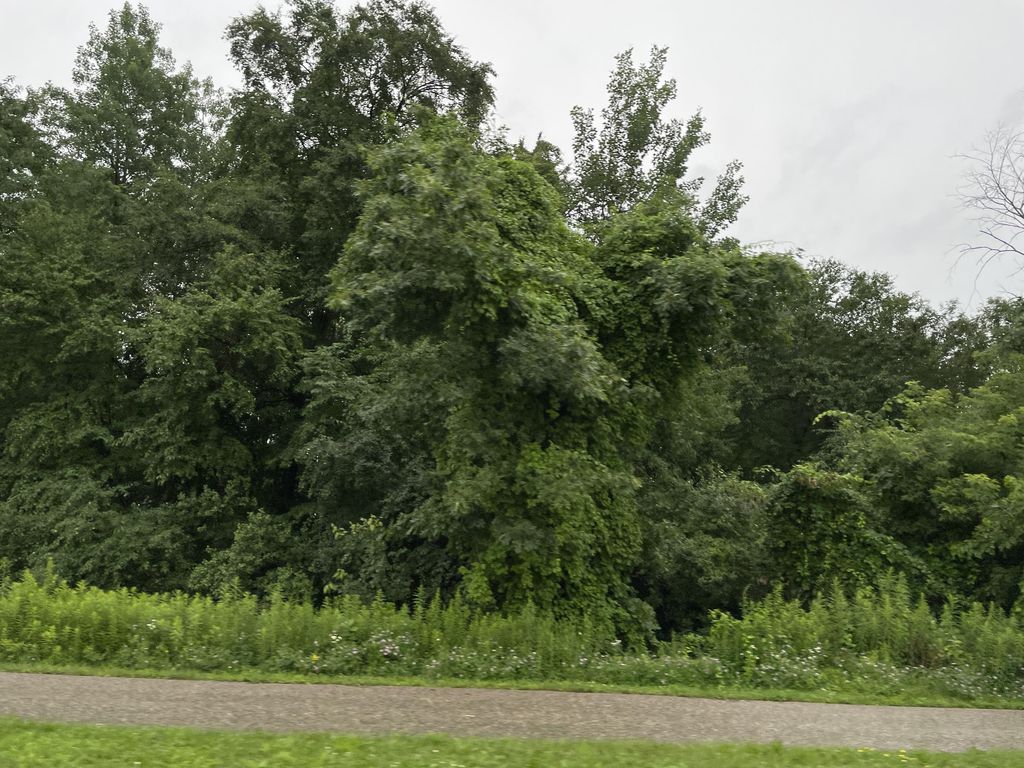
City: kitchener-waterloo